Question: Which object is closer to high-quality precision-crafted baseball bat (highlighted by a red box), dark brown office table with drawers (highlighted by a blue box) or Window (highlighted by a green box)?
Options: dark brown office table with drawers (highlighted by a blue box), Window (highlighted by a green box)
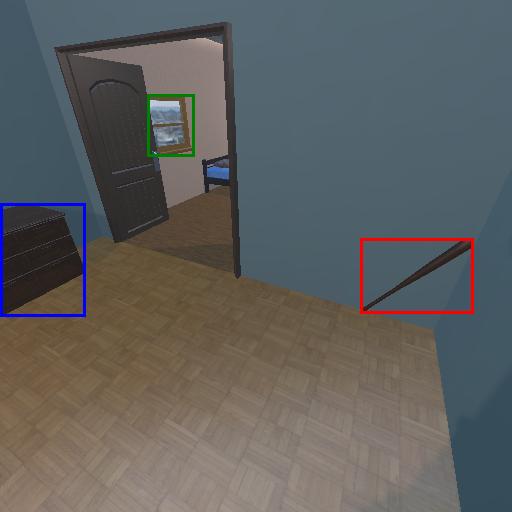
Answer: dark brown office table with drawers (highlighted by a blue box)